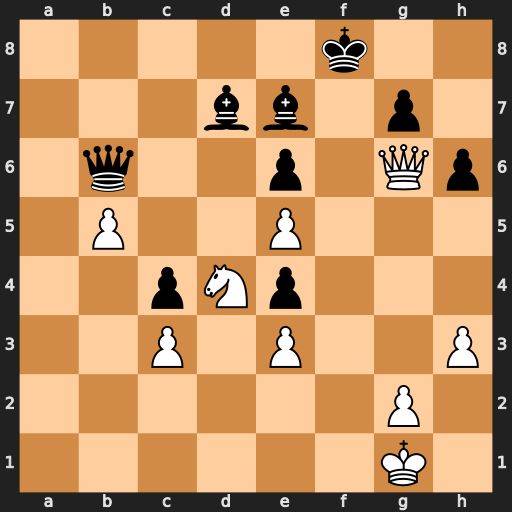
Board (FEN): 5k2/3bb1p1/1q2p1Qp/1P2P3/2pNp3/2P1P2P/6P1/6K1
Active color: w
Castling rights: -
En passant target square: -
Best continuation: Nf5 Bc5 Qxg7+